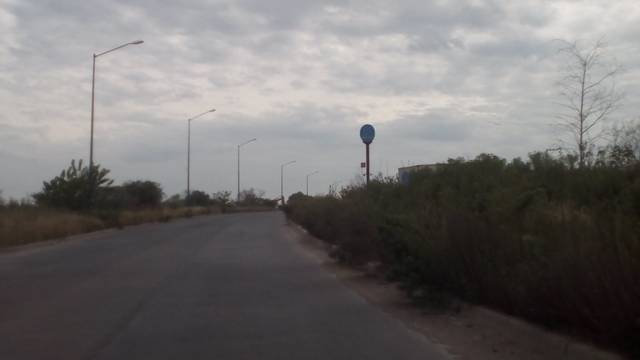
Region: Mexico
Coordinates: 21.171, -101.76